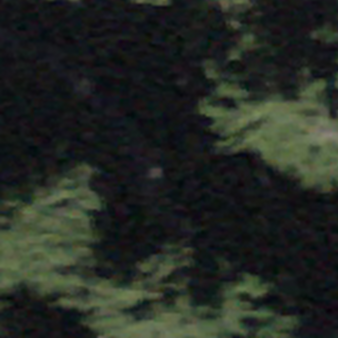
Label: other